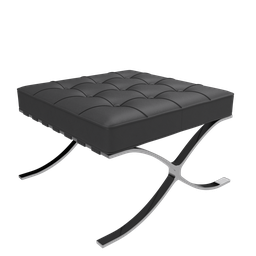
Label: furniture